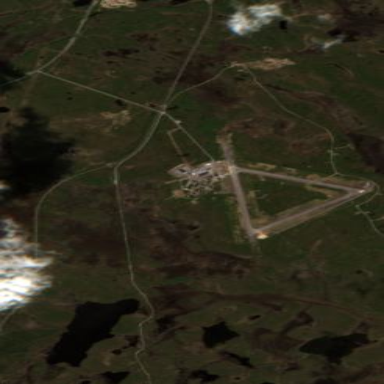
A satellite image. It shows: Decommissioned military airfield that used to serve as part of airport aerodrome.